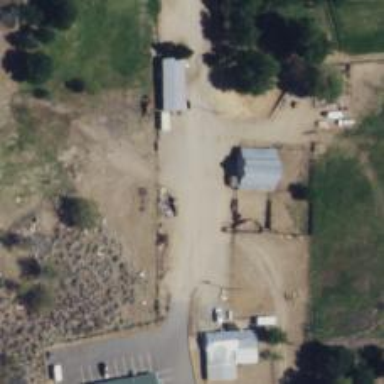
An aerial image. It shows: Animal shelter.